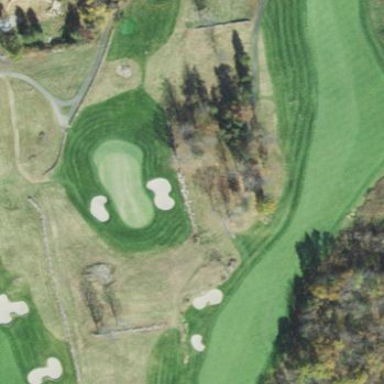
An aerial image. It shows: Rough area in golf course.